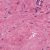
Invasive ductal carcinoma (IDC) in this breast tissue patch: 0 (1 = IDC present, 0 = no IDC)